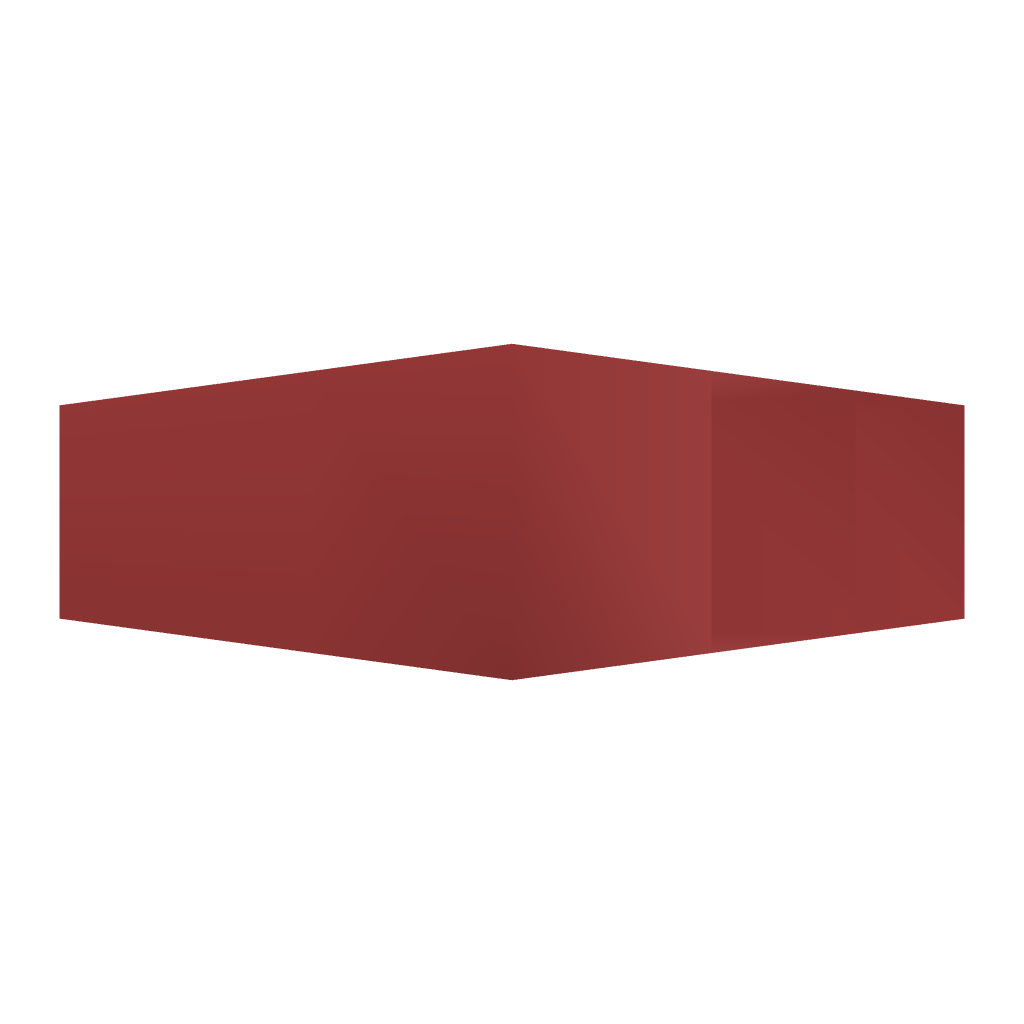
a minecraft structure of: Greek Temple bad low quality